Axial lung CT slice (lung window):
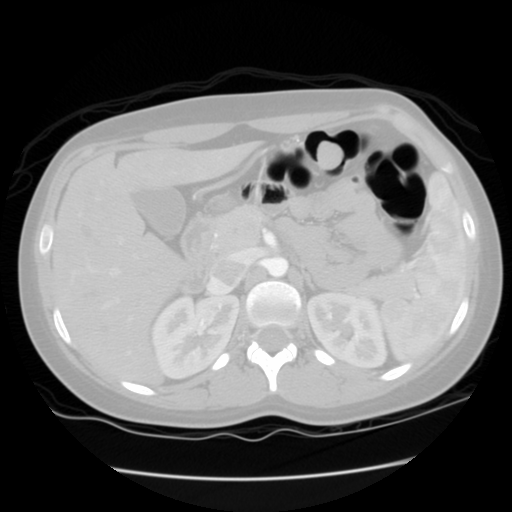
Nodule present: no